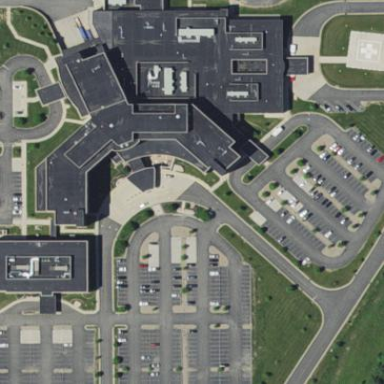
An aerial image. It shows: Healthcare facility identified as hospital.